Question: I have this as my model;

What I'm looking for is a LINQ expression that can give me the UserActivity records, sorted by 'UserActivity.DateTime' of all the users friends.
In other words, if a user has three friends, then I want the activity records of those three friends.
I've tried using '.In' and '.Contains' but my LINQ is pretty poor at the moment.
or can anyone suggest a differnt model that would give me the same results?
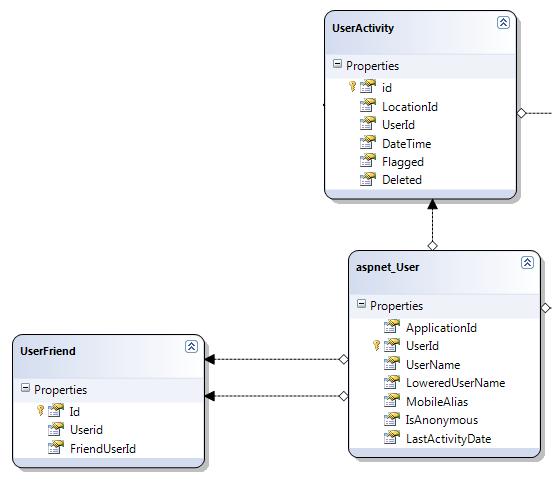
Answer: I don't know if this helps or not but it was on top of my head and I didn't even test it :-) Hope this helps. USER_ID is the user that you want to see his/her friends' activities.
'''
from a in UserActivity
where
(
from f in UserFriend
where f.Userid == USER_ID
select f.FriendUserId
)
.Distinct().ToList().Contains(a.UserId)
order by a.DateTime
select a;
'''